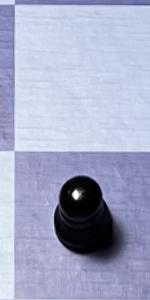
Label: Pawn_Black